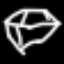
Label: diamond